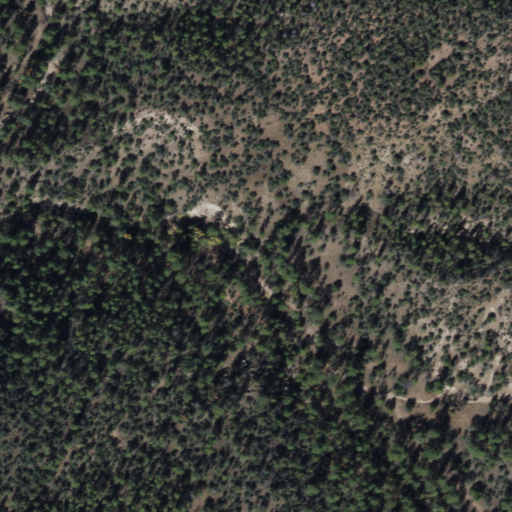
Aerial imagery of valley in Arizona named Willow Trap containing evergreen forest and shrub